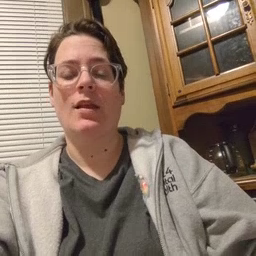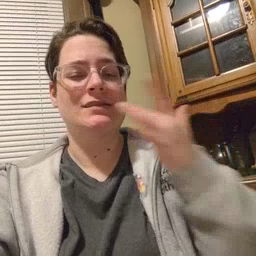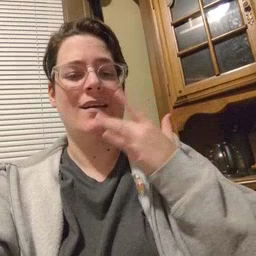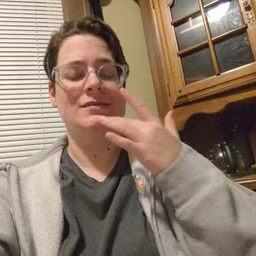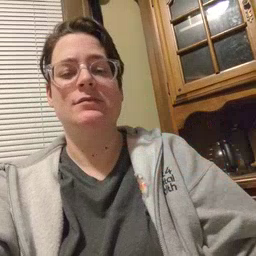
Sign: taste